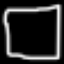
Label: square